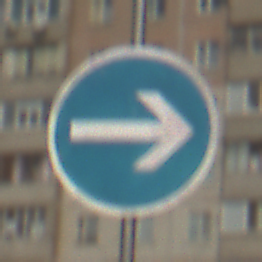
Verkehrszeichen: VorgeschriebeneFahrtrichtungHierRechts
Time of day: MorningAfternoon
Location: Outdoor (Urban)
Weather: PartlyCloudy
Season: NotSpecified
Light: Natural